Field crop: maize
Growth stage: 2
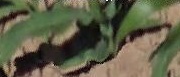
Species: maize